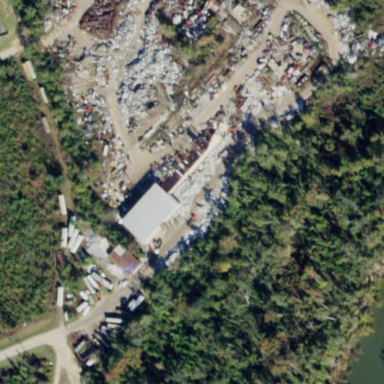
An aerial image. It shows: Industrial area designated as scrap yard.